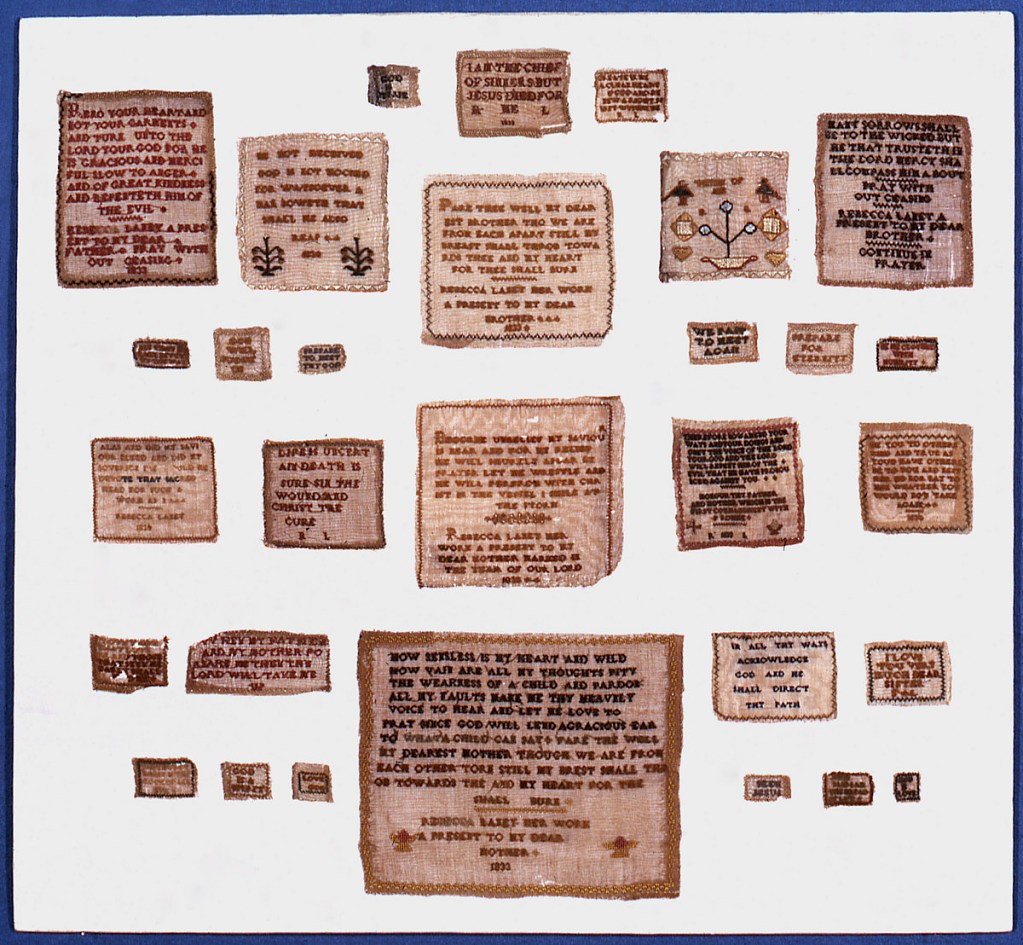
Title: Sampler
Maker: Rebecca Laney
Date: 1830–35
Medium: silk embroidery, cotton foundation Technique: cross stitch on plain weave
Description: Thirty samplers (6 have the name Rebecca Laney with dates); with phrases or religious verses.  All appear to be from the same period.